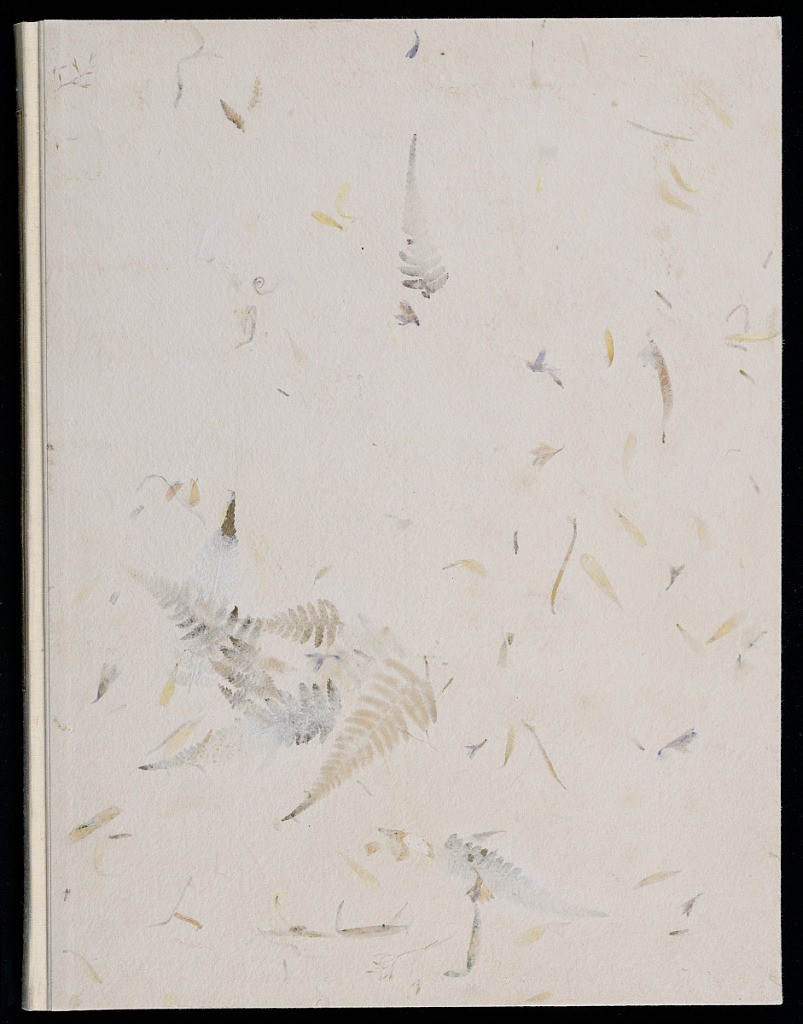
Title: Figures Chinoises
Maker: Antoine Watteau, French, 1684–1721
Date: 1731
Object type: Album
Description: Album of twelve prints depicting individual Chinese figures in landscapes. The plates are titled, signed, and numbered.